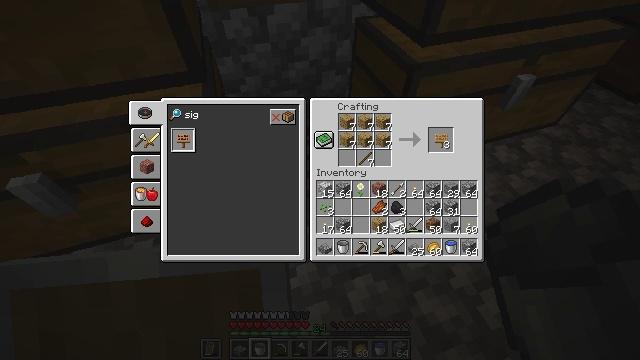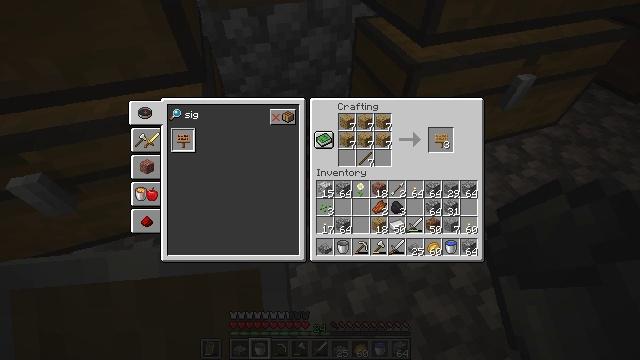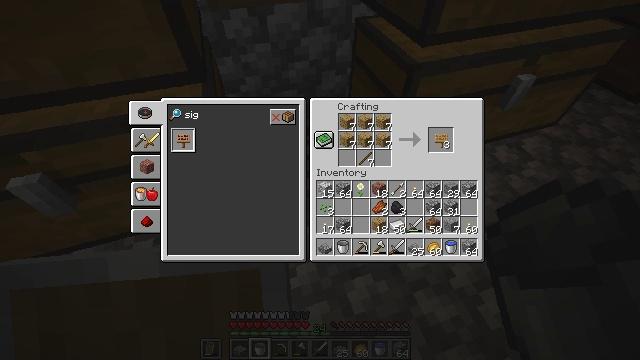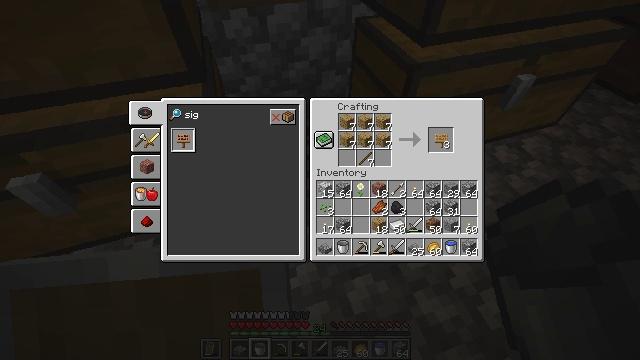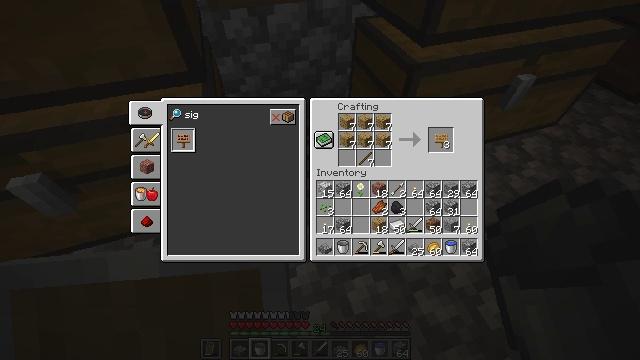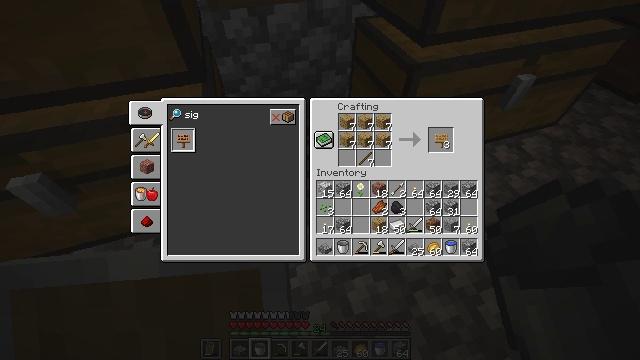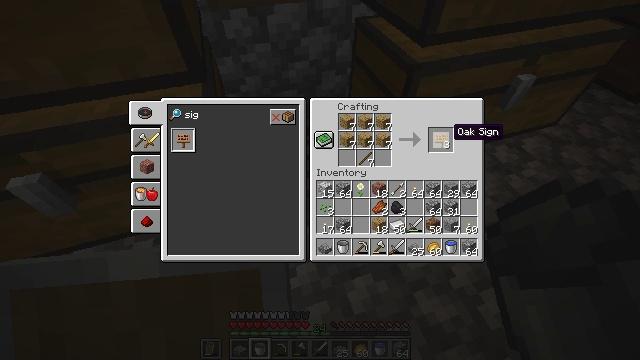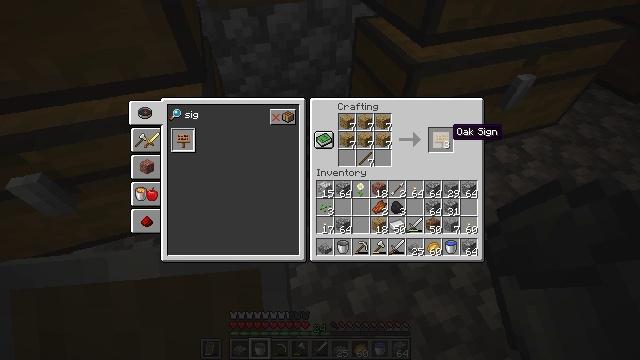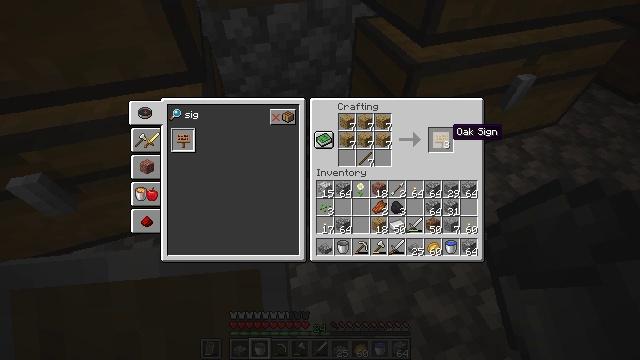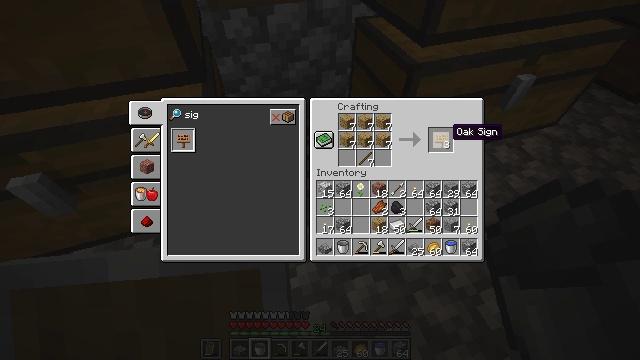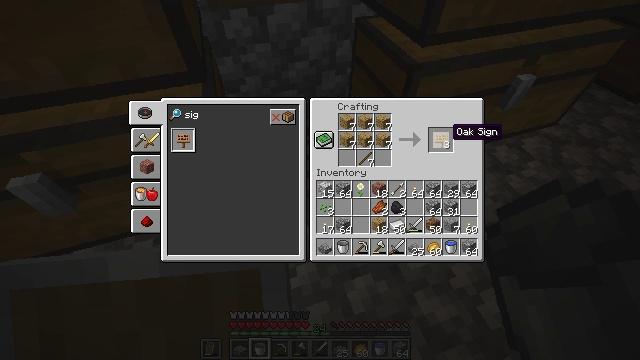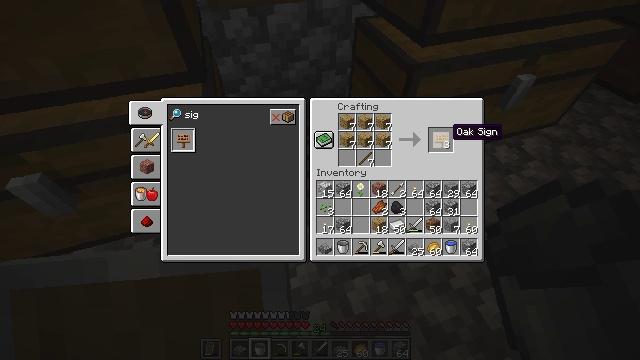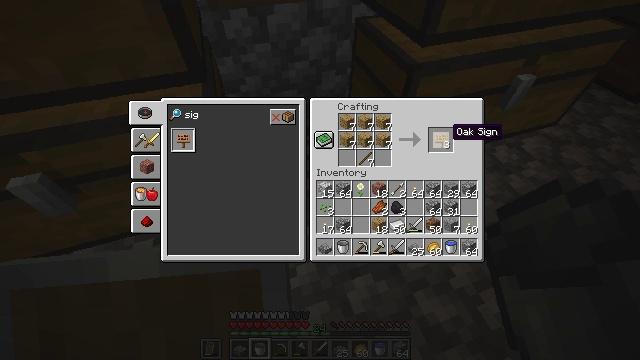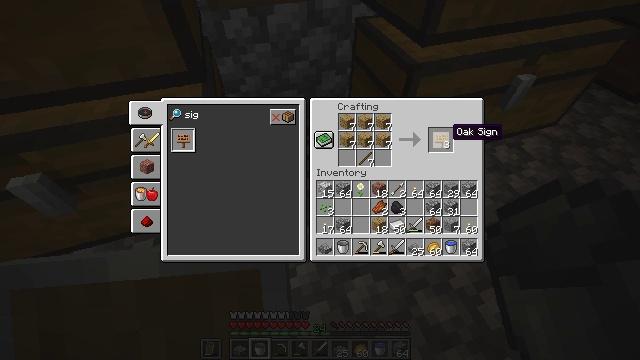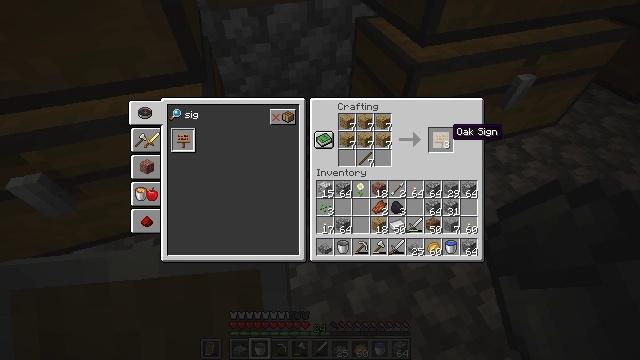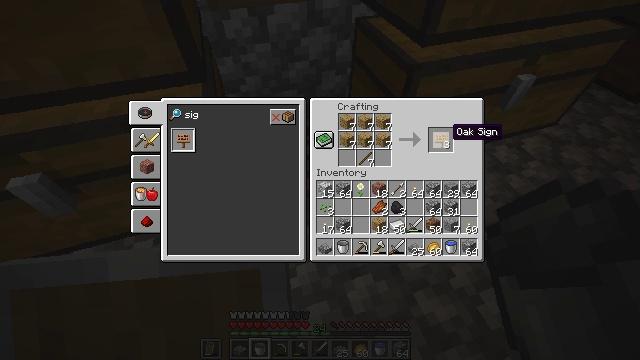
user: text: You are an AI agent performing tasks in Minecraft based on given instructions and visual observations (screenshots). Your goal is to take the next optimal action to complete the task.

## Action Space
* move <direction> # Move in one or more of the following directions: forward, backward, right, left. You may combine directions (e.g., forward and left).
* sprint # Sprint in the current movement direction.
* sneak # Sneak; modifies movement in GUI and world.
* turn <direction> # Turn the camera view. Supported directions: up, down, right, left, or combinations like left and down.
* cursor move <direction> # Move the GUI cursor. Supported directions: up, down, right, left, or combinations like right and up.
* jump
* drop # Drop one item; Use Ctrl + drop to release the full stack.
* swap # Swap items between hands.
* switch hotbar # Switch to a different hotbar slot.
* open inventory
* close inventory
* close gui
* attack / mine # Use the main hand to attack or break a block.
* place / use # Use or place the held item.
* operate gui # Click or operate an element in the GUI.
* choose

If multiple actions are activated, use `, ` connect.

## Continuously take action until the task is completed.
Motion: motion action
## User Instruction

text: Use oak planks to craft an oak sign.
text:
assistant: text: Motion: no_op
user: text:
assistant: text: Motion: no_op
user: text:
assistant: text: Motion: turn left
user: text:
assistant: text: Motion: turn left
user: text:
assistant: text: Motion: turn left
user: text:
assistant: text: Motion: no_op
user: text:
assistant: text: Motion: no_op
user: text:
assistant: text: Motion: no_op
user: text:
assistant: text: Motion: no_op
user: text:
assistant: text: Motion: no_op
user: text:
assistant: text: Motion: no_op
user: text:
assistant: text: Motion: no_op
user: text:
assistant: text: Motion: no_op
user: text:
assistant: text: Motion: no_op
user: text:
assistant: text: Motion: no_op
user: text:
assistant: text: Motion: no_op
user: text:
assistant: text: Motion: no_op
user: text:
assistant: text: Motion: no_op
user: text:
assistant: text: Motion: no_op
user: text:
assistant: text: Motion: no_op
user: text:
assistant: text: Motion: attack / mine
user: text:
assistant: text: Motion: attack / mine
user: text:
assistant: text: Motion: no_op
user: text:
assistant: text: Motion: no_op
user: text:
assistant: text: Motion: turn left and down
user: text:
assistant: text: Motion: turn left and down
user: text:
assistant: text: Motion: no_op
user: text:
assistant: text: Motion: turn left
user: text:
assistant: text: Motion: turn left
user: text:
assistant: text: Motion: turn left